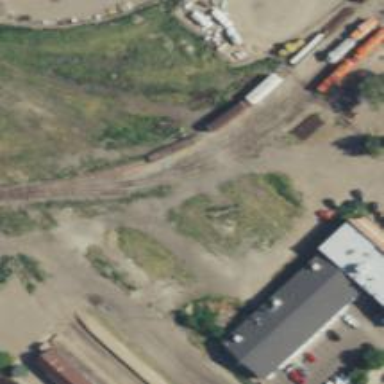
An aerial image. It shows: Preserved railway.